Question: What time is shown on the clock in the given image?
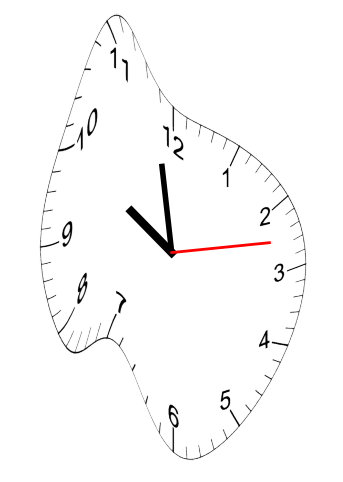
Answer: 09:58:13